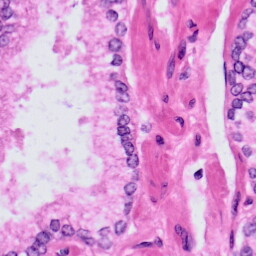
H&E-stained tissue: Prostate